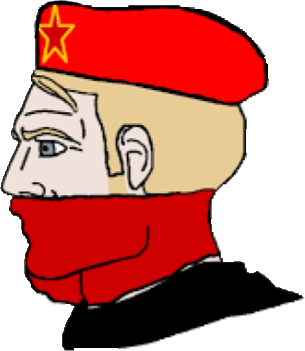
Label: 4_Yes_Chad